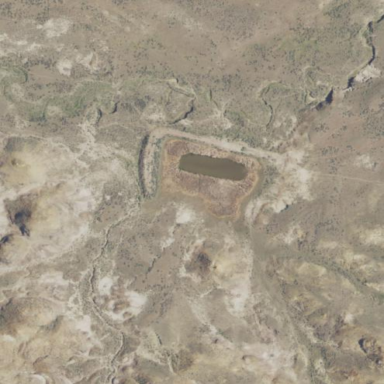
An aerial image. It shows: Reservoir area.